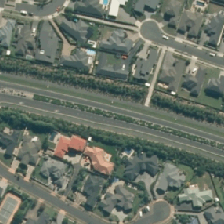
Land cover: urban_build_up